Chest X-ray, PA view. Patient: 41 years old, sex M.
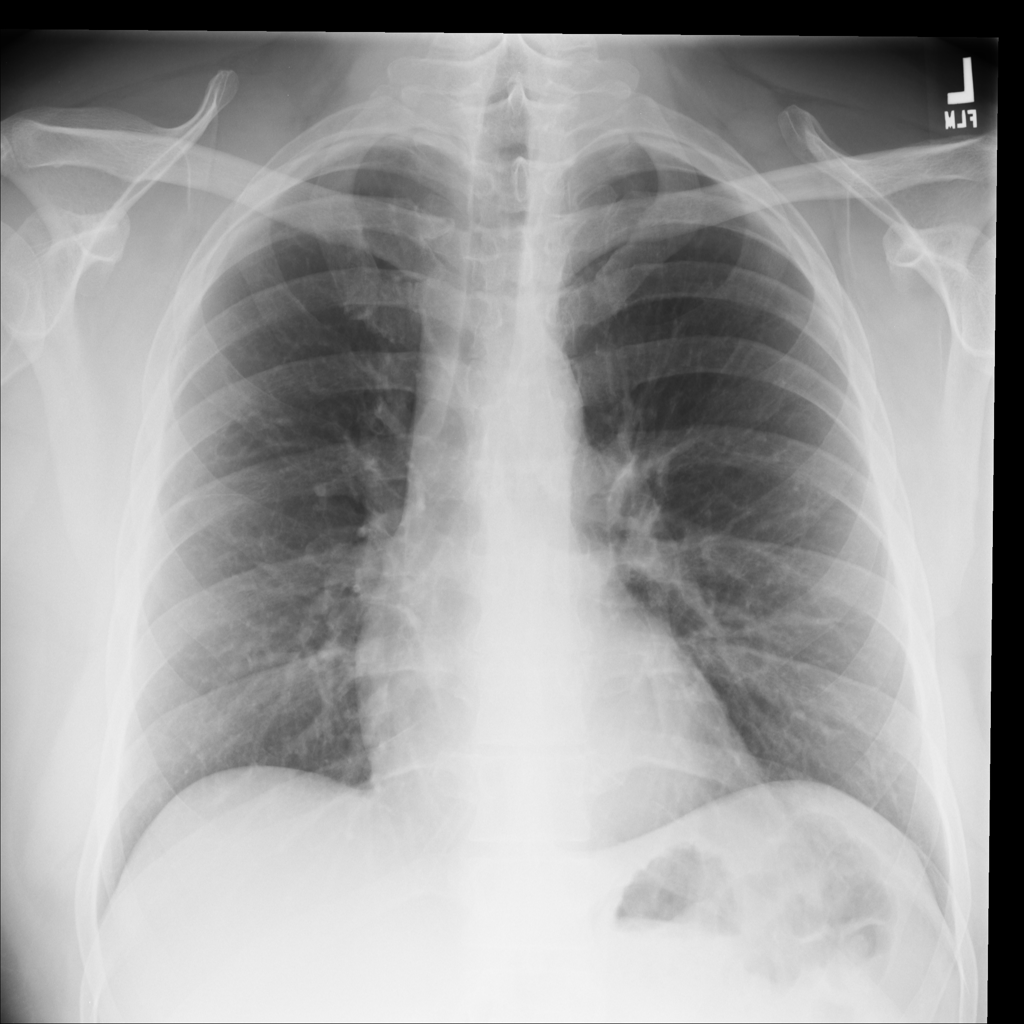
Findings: No Finding